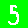
Digit: 5